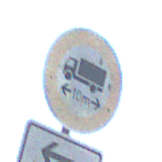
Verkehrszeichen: TatsaechlicheLaenge
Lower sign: RichtungsangabeDurchPfeile2
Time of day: Midday
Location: Outdoor (Suburban)
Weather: PartlyCloudy
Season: NotSpecified
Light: Natural